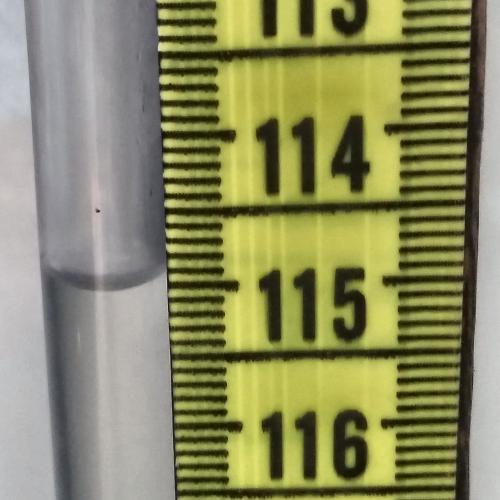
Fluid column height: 115.0 cm